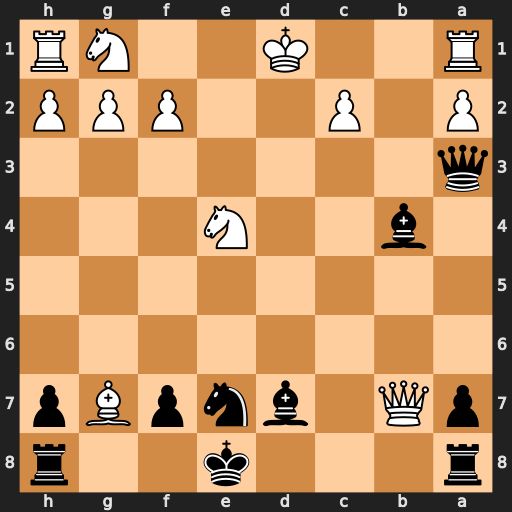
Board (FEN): r3k2r/pQ1bnpBp/8/8/1b2N3/q7/P1P2PPP/R2K2NR
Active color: b
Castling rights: kq
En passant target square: -
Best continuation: Bc6 Nf6+ Kd8 Qxa8+ Bxa8